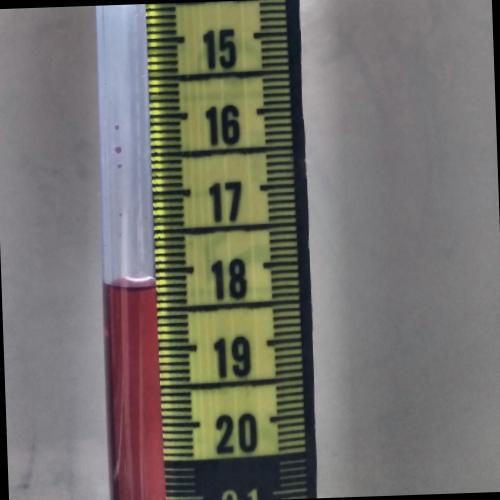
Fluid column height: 18.2 cm